Interaction volume radius: 5 \u00c5
Interaction volume height: 15 \u00c5
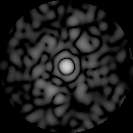
Disorder parameter: 0.7701